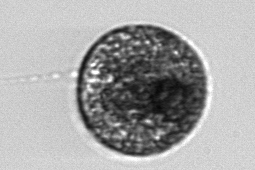
Label: Vicicitus_globosus